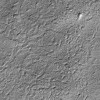
Atmospheric dust classification: not_dusty